Interaction volume radius: 5 \u00c5
Interaction volume height: 40 \u00c5
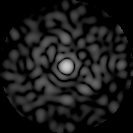
Disorder parameter: 0.8141